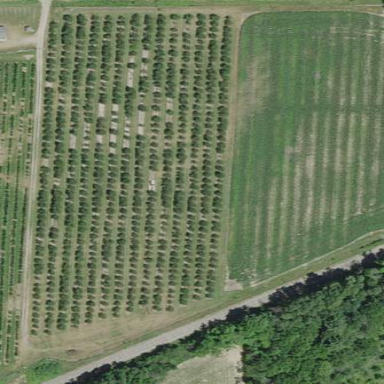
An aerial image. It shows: Orchard.